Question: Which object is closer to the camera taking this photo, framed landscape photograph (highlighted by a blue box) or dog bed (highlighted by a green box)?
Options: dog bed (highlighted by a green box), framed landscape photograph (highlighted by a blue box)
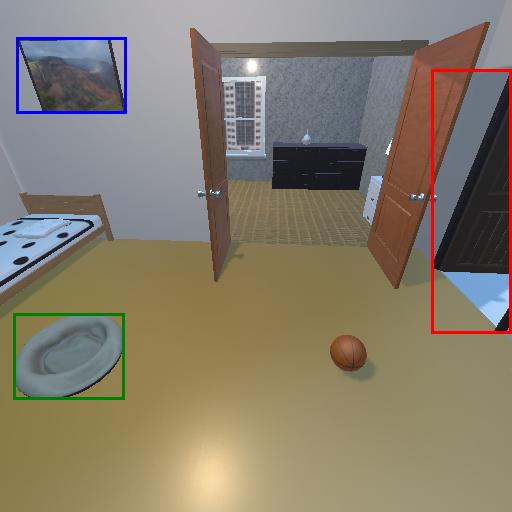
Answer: dog bed (highlighted by a green box)